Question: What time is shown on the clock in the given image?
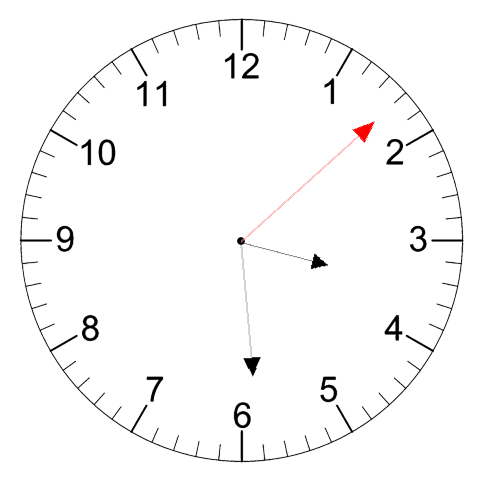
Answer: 03:29:08